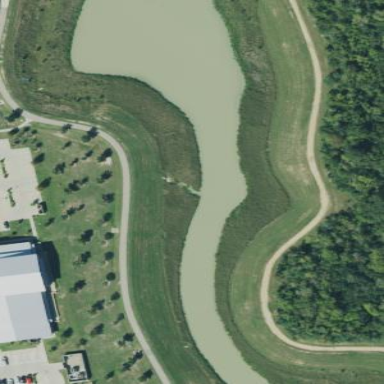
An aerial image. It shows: Detention water basin.